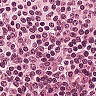
Metastatic tissue present: no